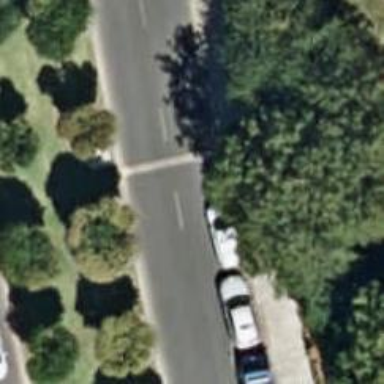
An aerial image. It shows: Sidewalk along the footway.